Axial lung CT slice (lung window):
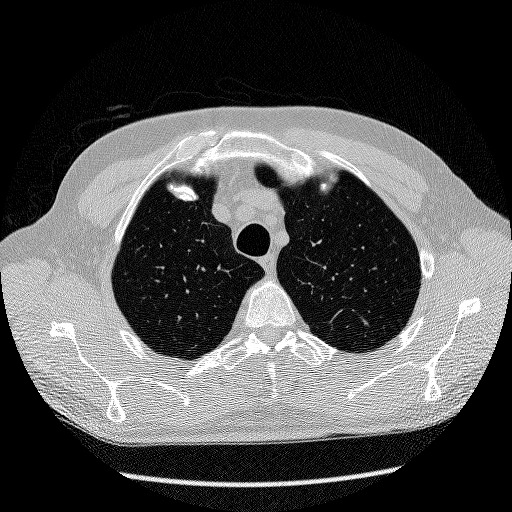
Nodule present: no